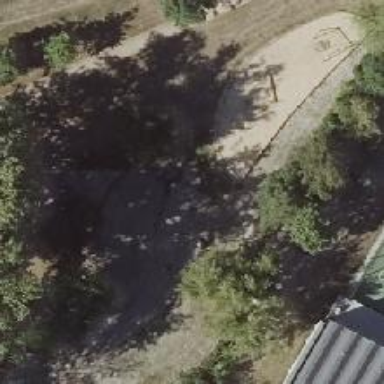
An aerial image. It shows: Playground area for leisure land.